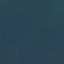
Land use / land cover class: SeaLake